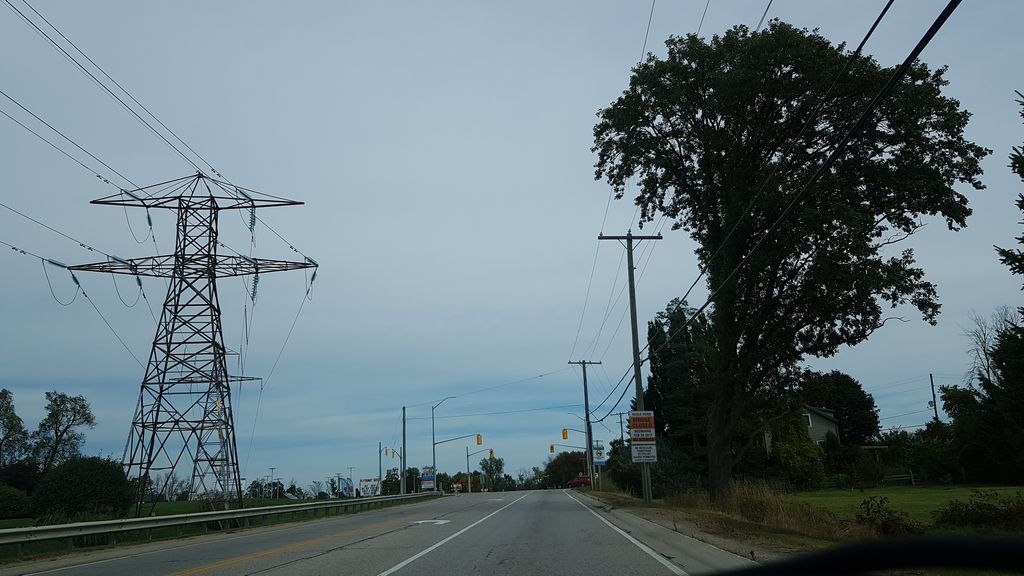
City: kitchener-waterloo